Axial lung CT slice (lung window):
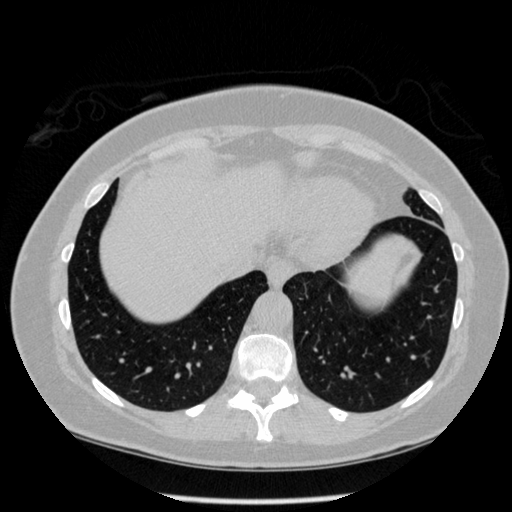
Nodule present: no